Question: I am using ckeditor for my small web project, but when I edit a content or create a new content, it automatically add white space after the opening of p tag and the text, when I remove the space and save the content it works but when I edit again, it add the space again, how do I remove it. I think the space between opening of p tag and the text should not matter, but it shows spaces while I retrieve those content from database and it mess up with my design. How do I solve this?
Here is the image for what I am trying to say:

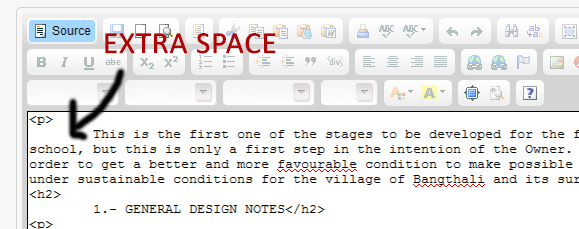
Answer: I think it's just a setting: This is from an oldish resource, but I think it still applies, depending on the version you are using probably:
There seem to be settings for adding breaks and indents (your problem I guess) for opening a 'p' tag:
'''
this.dataProcessor.writer.setRules( 'p',
{
indent : false,
breakBeforeOpen : true,
breakAfterOpen : false,
breakBeforeClose : false,
breakAfterClose : true
});
'''
Source : <URL>